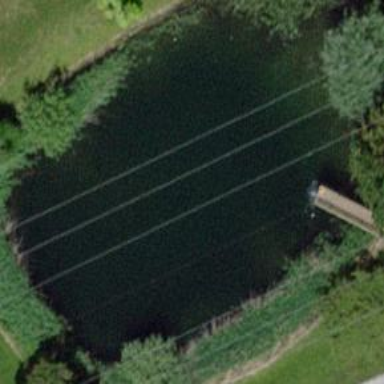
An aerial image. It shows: Pond surrounded by natural water.